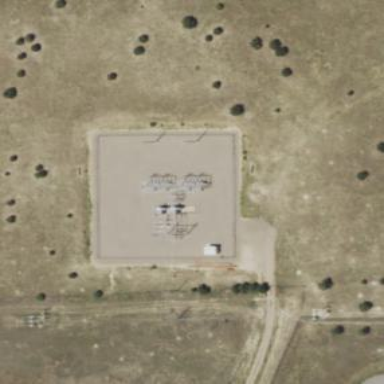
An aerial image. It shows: Power substation enclosed by fence.